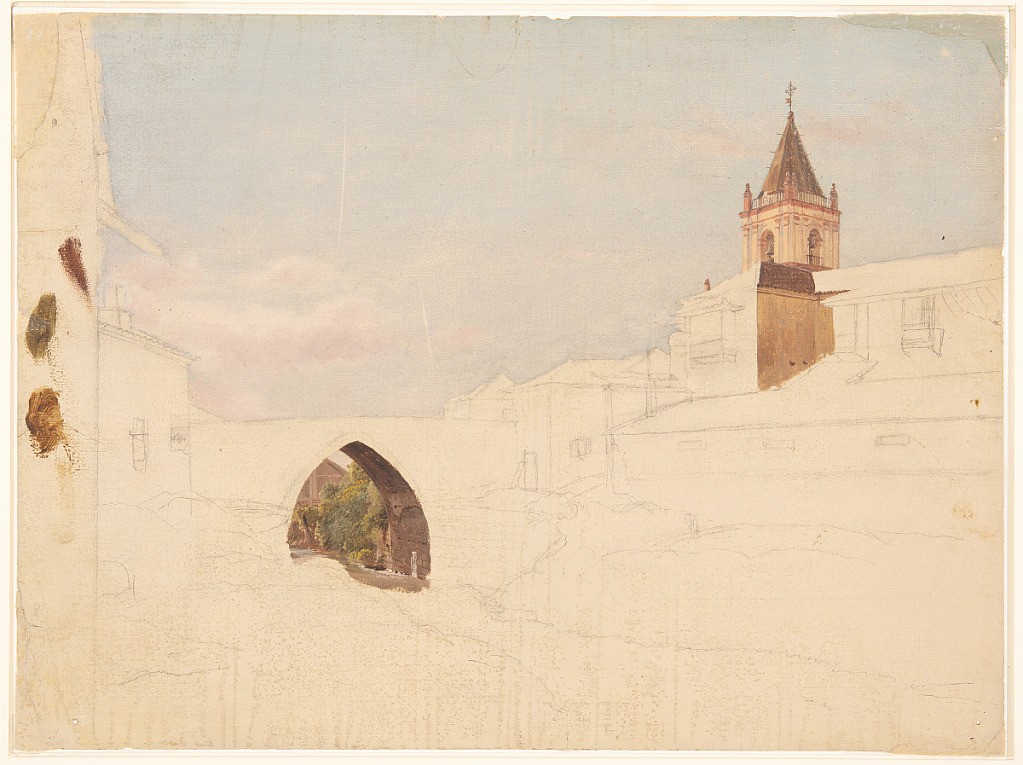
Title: Unfinished View of a City
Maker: Frederic Edwin Church, American, 1826–1900
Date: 1853 or 1868
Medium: Oil and graphite on thin paperboard
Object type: Drawing
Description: Unfinished landscape and architecture sketch showing a view of a city, likely in South America or the European Alps. In the foreground, a rocky stream extends obliquely into the middle distance and beneath a bridge with a pointed arch. A building's exterior wall frames the view at left, while at right, nearby buildings on the stream bank are visible, with the square belltower of church looming above all. It is constructed out of red and beige stone while other buildings have terra cotta roof tiles. Outside of a bank of pinkish clouds at center left, the sky above is clear and blue. Only the sky, the belltower, and the space under the bridge's arch are rendered in oil.